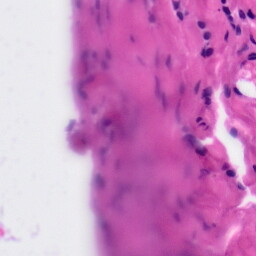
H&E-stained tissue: Tonsil